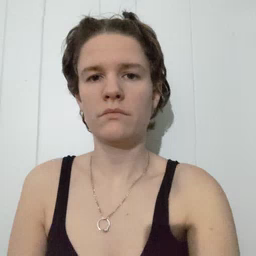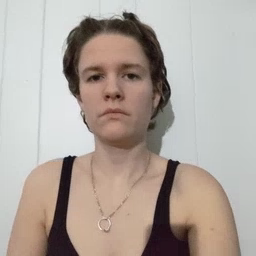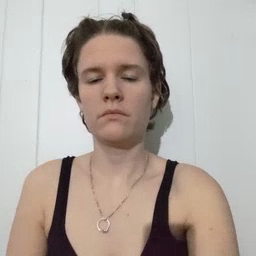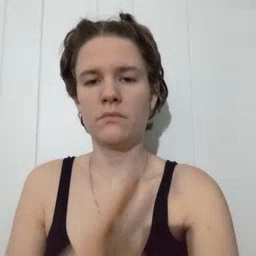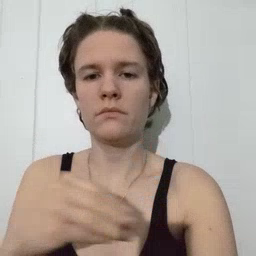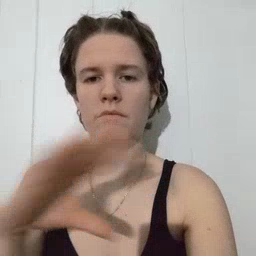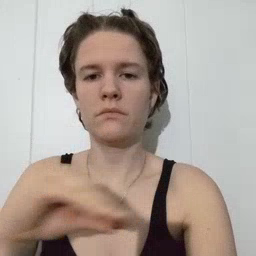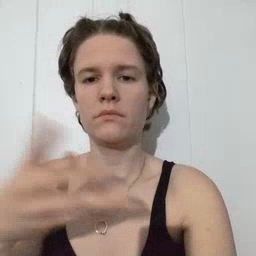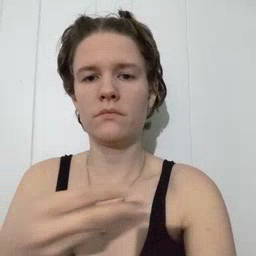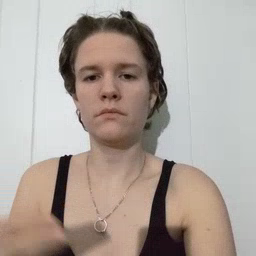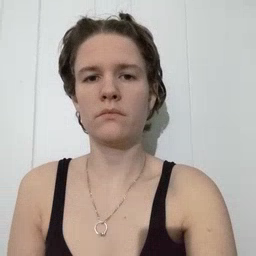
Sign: story